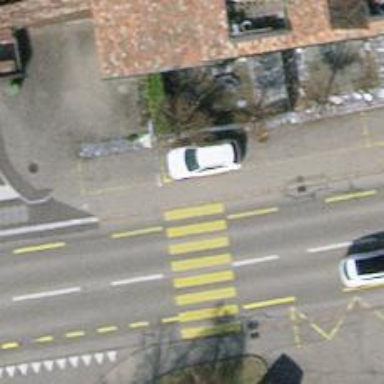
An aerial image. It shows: Kerb serving as barrier.